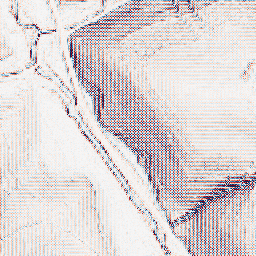
Category: wavelet
Decomposition family: wavelet_dwt
Decomposition parameters: wavelet: haar
level: 1
Upsampling method: sinc_hamming
Upsampling parameters: scale: 4
kernel_size: 16
Upsampling scale: 4